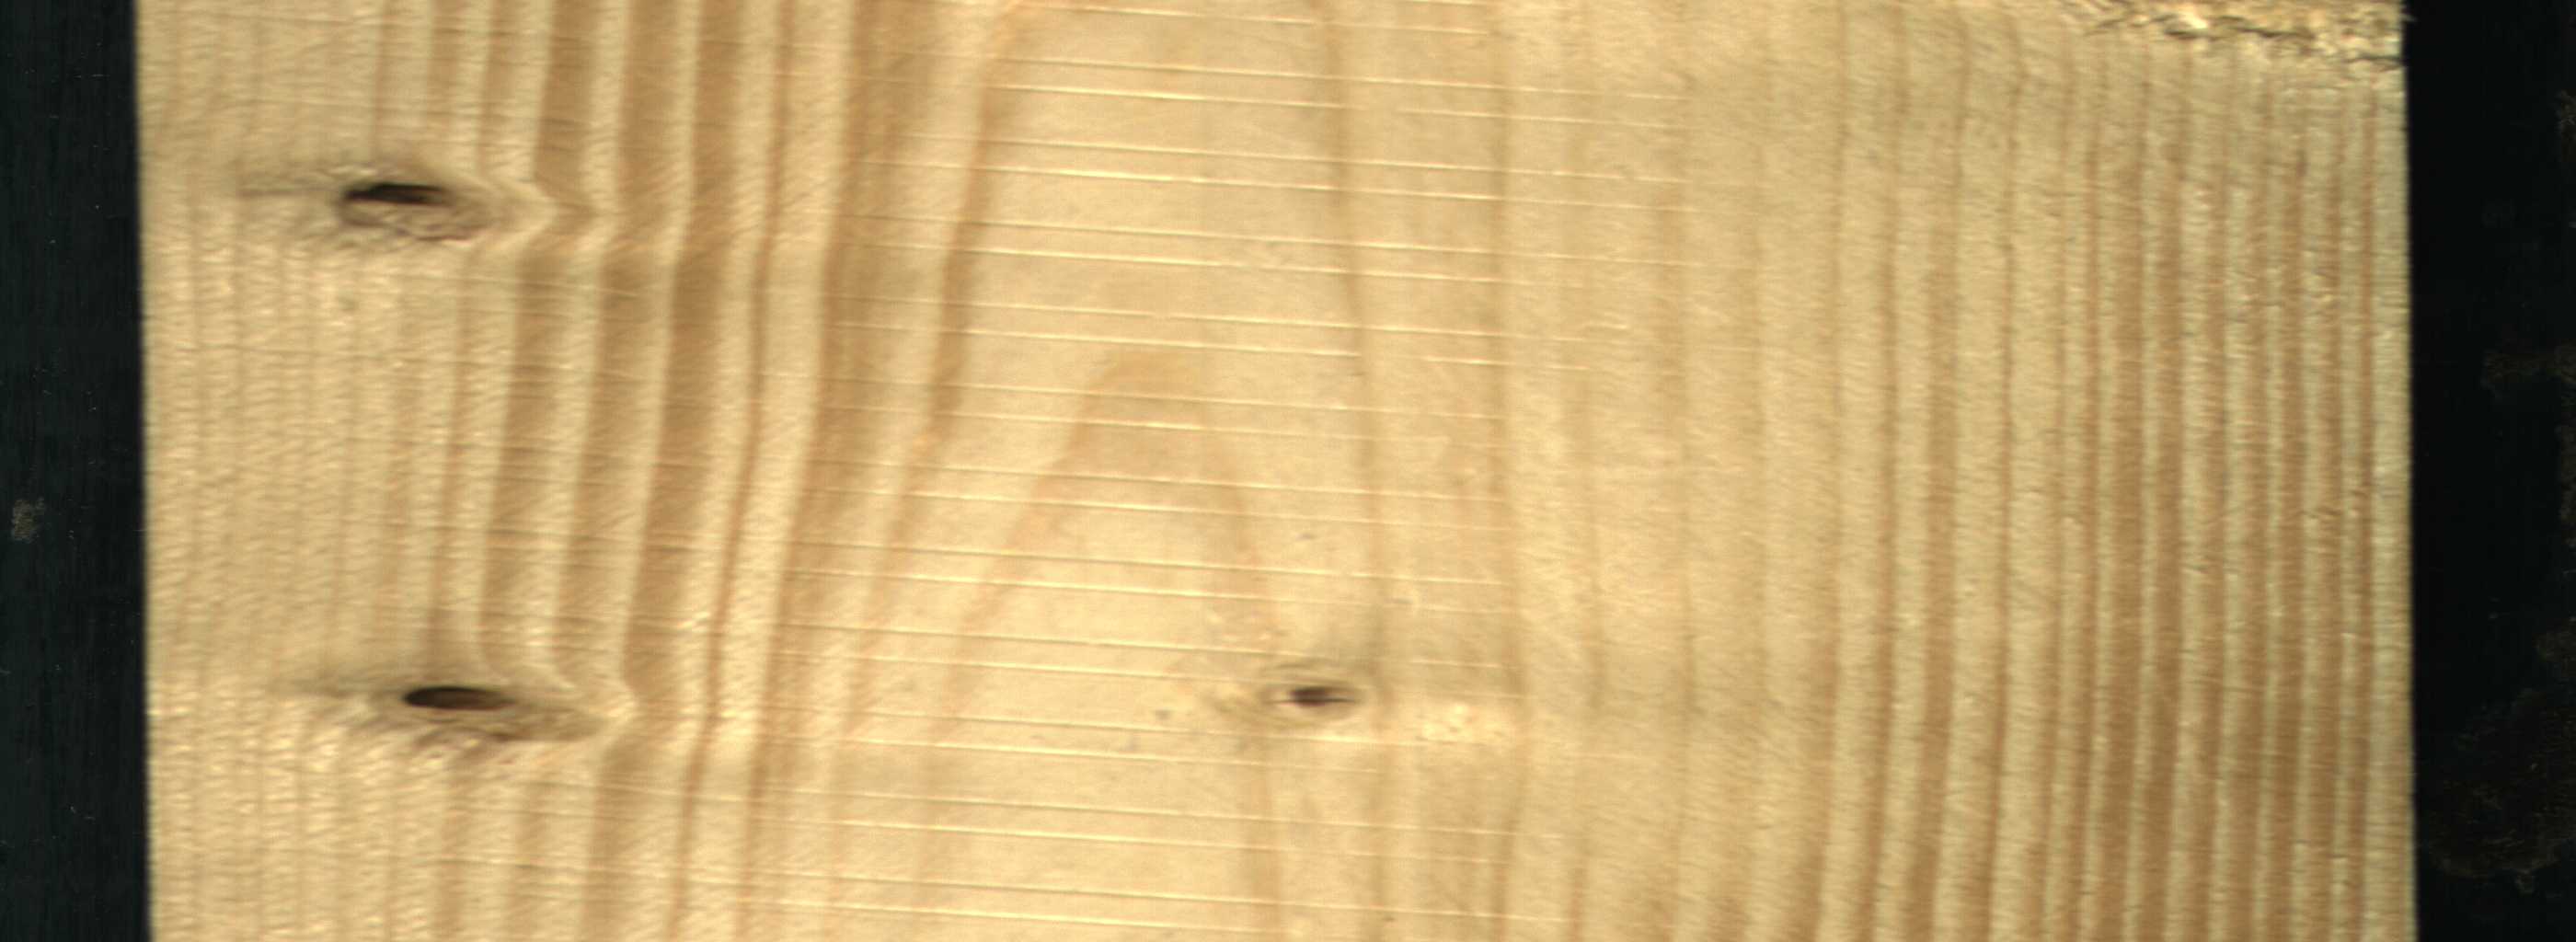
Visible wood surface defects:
Dead_Knot
Dead_Knot
Live_Knot